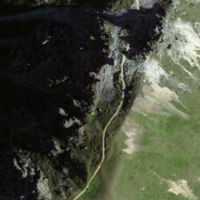
EUNIS habitat code: 31
Species observed at this site:
Gentianella campestris